Question: I basically made somekind of gradient, by giving a tile in a grid colours, it looks like this:

Now, I want to invert this, so the light is white, and the surroundings are black, how would I go about doing this? I tried alot, but nothing I did worked.
Here is the code:
'''
foreach (Tile tiles in Tiles)
{
tiles.distance = (mousePos - tiles.pos).Length();
tiles.color = new Color(tiles.distance / size, tiles.distance / size, tiles.distance / size);
}
'''
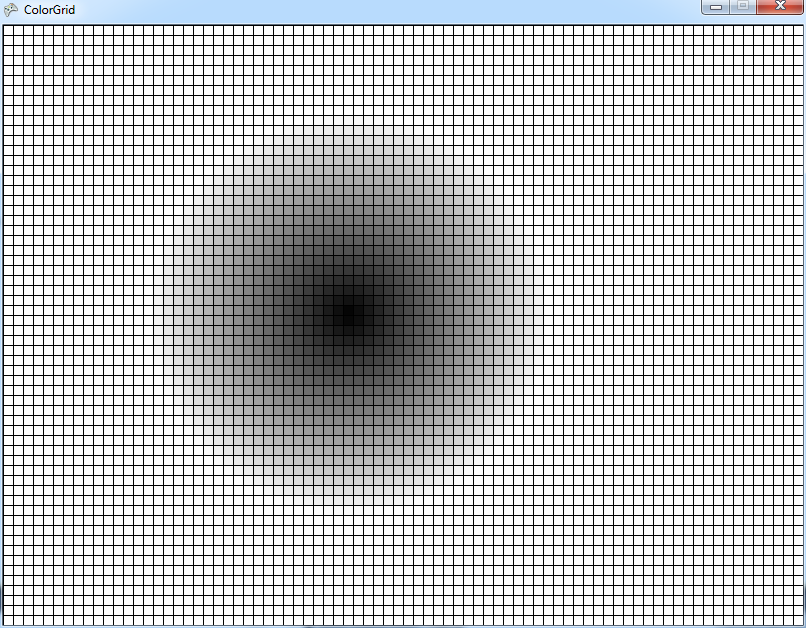
Answer: I'm sorry if this seems obvious (meaning you've tried it), but I've done this without thinking too many times myself...
What data types are you working with? tiles.distance looks like a float for example, which means the division will resolve into a float, which in turn means you'll end up using the Color( Single, Single, Single ) constructor rather than the Color( Byte, Byte, Byte ) constructor. This means you'll have to subtract from 1 rather than 255/0xFF, or you'll end up with a value far above 1 (capped -> white).
If this is the problem the following would:
'''
tiles.color = new Color(1 - tiles.distance / size, 1 - tiles.distance / size, 1 - tiles.distance / size);
'''